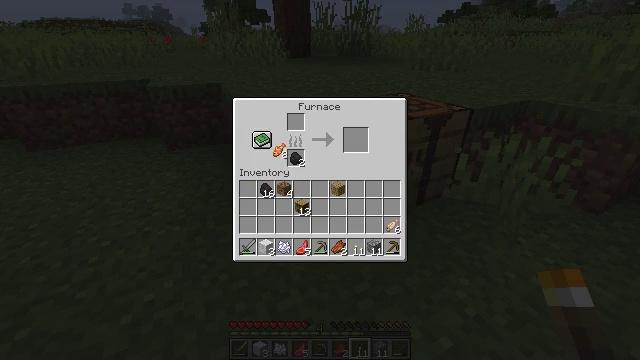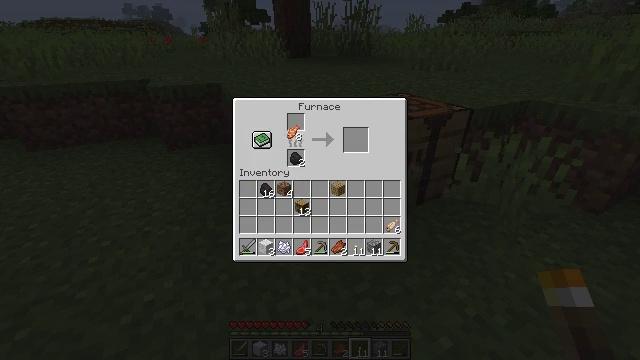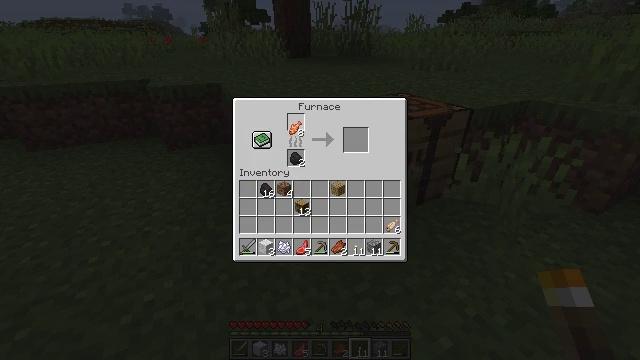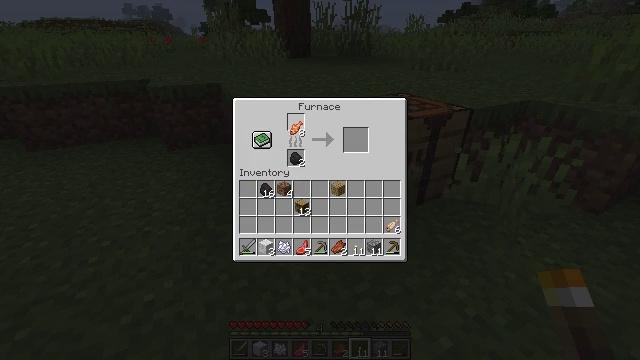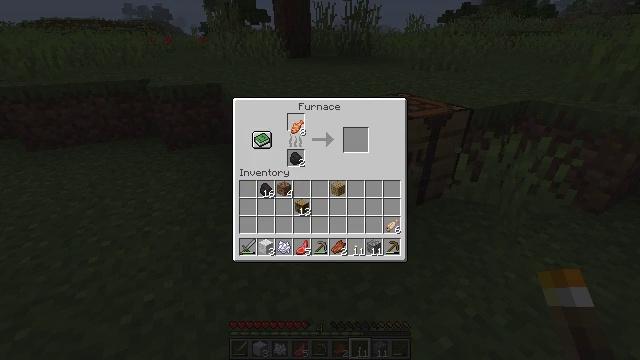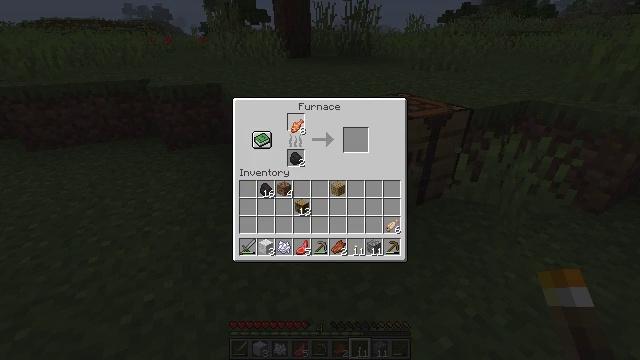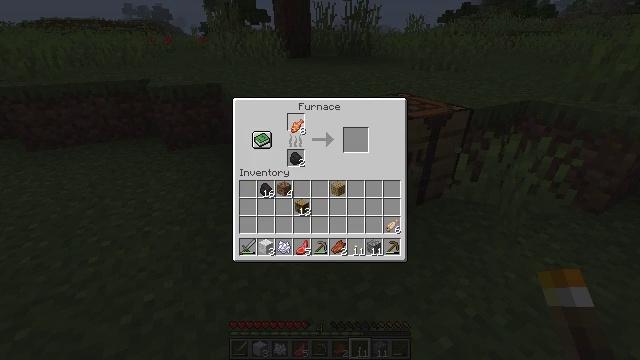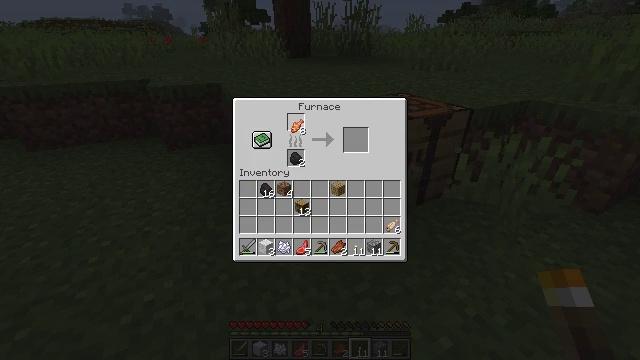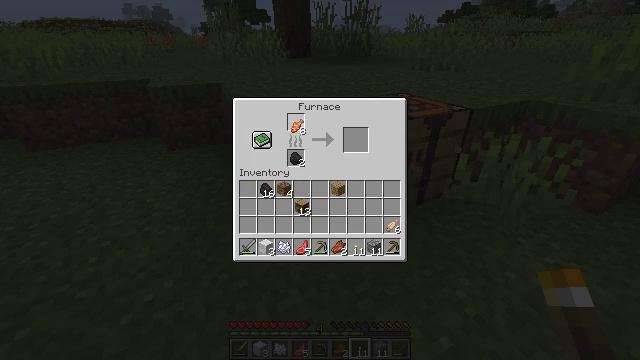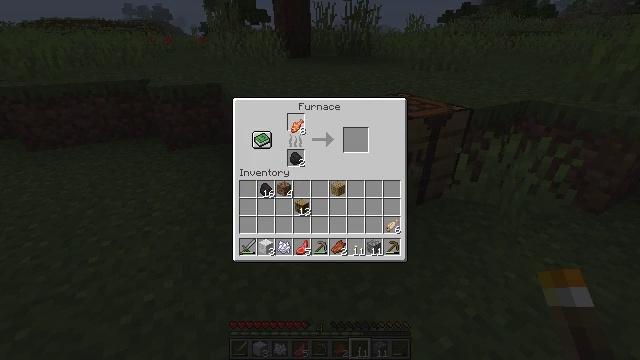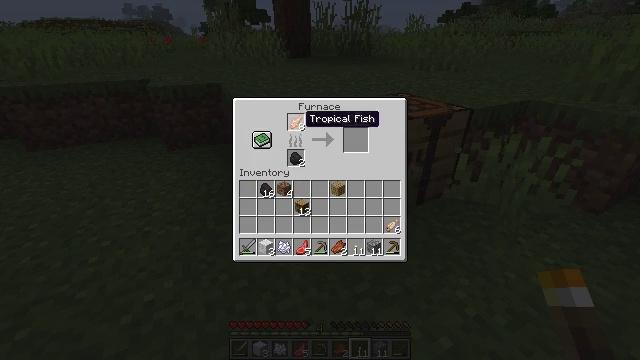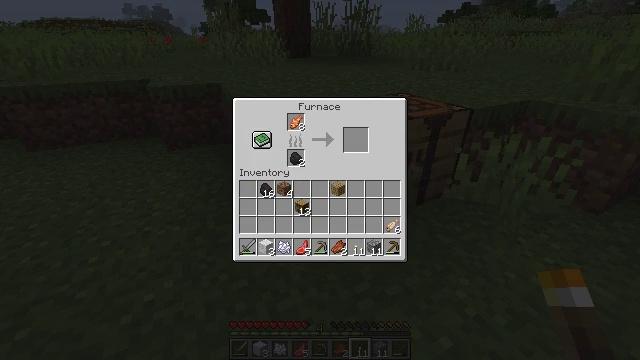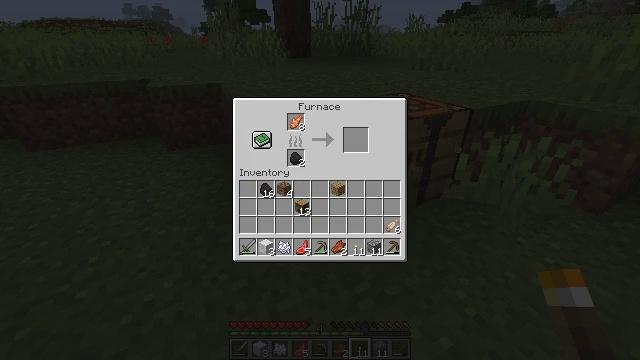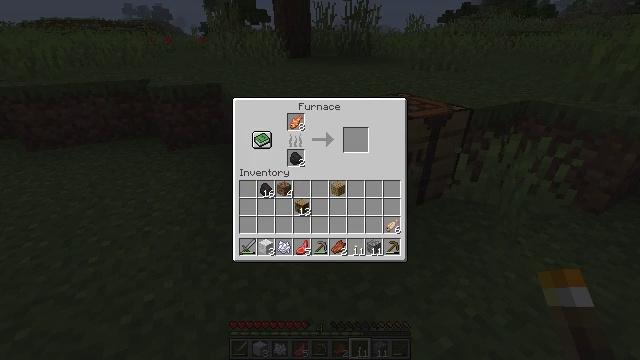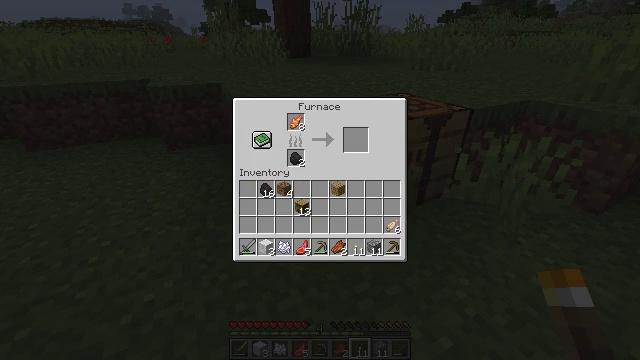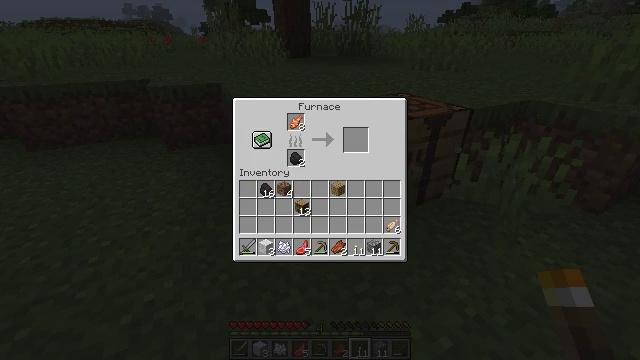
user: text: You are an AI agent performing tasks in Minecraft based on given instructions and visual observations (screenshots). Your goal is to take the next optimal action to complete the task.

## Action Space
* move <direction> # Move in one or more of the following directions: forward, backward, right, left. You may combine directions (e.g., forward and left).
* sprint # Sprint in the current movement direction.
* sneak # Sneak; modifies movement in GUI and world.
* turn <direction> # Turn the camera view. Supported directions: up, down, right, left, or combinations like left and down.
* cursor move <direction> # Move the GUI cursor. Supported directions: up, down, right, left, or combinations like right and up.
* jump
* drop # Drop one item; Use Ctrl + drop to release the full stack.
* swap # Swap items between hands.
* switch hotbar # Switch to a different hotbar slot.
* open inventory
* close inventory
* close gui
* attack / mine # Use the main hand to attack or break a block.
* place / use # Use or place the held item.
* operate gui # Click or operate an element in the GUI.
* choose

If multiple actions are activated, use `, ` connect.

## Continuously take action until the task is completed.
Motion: motion action
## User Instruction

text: Drop a tropical fish.
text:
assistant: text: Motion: cursor move right and up
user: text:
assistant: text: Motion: no_op
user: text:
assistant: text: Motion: no_op
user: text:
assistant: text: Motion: no_op
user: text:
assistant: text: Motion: operate gui
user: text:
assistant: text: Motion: operate gui
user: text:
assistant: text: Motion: operate gui
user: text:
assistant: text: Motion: operate gui
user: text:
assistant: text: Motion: operate gui
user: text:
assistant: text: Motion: no_op
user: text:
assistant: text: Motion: no_op
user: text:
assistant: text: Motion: cursor move down
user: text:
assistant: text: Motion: cursor move down
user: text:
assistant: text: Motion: no_op
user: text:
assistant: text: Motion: no_op
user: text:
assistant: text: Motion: no_op
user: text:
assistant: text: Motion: no_op
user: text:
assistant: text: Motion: no_op
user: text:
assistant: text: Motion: no_op
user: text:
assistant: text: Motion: no_op
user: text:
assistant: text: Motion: no_op
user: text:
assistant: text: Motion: no_op
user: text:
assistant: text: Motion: no_op
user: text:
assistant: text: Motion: no_op
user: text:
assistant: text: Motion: no_op
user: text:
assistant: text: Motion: no_op
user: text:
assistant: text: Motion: no_op
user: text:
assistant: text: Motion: cursor move up
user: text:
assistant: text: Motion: cursor move up
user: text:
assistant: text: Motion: no_op